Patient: sex M, age 62
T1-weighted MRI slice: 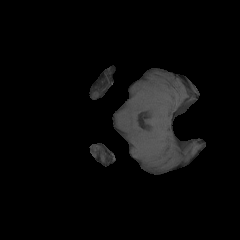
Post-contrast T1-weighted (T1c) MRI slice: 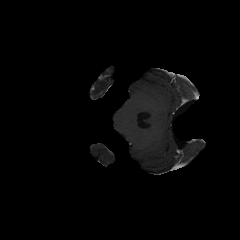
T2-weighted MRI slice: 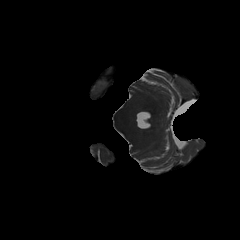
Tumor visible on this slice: yes
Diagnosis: Glioblastoma, IDH-wildtype
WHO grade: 4